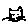
Label: cat